Interaction volume radius: 5 \u00c5
Interaction volume height: 20 \u00c5
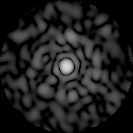
Disorder parameter: 0.8782